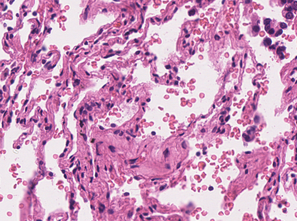
Tumor epithelial tissue: no
Tumor-associated stroma tissue: no
Normal tissue: yes